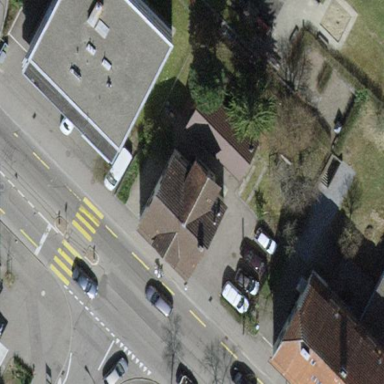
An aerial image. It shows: Apartment building with tile roof.